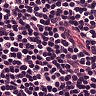
Metastatic tissue present: no